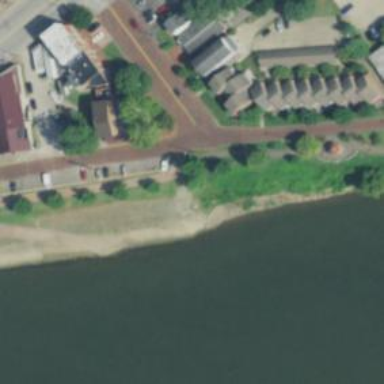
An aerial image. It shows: Slipway on service road for leisure land activities.